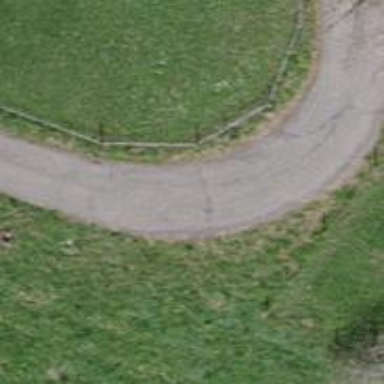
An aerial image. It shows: Unclassified paved road with high-quality grade1 paving. There are no sidewalks.